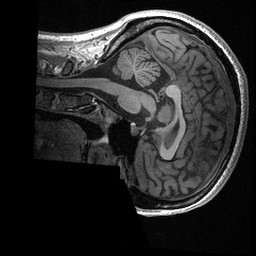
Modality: T1w
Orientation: sagittal
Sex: female
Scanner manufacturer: ge
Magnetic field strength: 3 T
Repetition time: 0.0064 s
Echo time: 0.00281 s